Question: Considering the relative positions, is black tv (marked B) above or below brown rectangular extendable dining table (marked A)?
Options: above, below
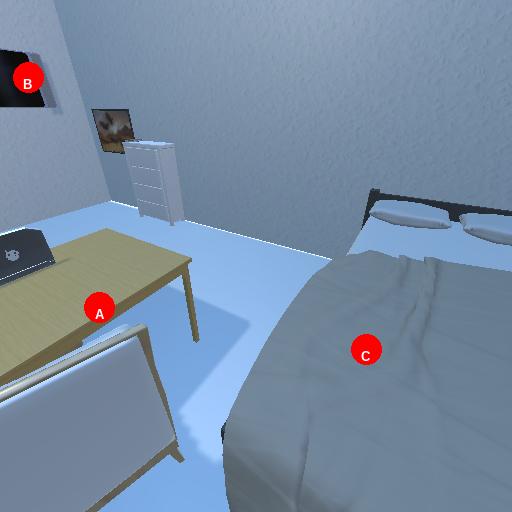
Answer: above